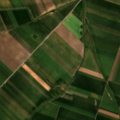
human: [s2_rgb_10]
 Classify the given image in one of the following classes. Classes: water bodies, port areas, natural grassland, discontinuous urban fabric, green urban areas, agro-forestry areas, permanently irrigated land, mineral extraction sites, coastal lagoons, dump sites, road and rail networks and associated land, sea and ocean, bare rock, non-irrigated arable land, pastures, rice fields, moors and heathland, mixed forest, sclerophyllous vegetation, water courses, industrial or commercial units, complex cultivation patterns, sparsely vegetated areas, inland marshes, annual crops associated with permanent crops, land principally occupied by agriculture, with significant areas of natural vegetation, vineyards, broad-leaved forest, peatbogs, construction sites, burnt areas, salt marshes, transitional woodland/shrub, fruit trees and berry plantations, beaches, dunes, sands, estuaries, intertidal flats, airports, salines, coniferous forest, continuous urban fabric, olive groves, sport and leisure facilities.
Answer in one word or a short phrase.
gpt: non-irrigated arable land